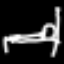
Label: bed